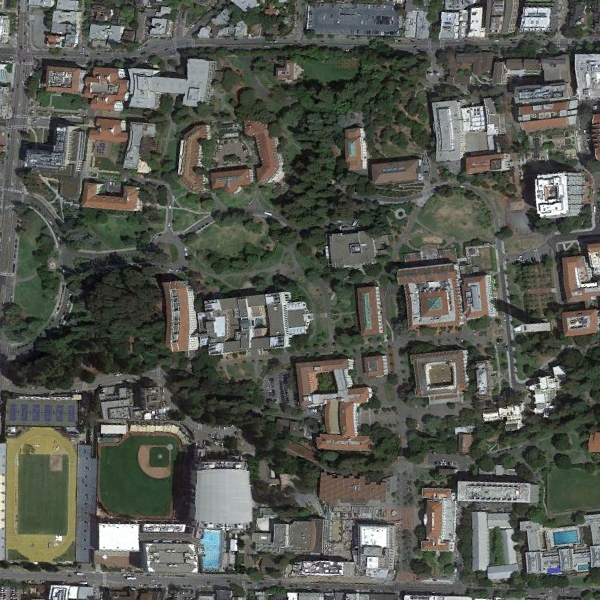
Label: School